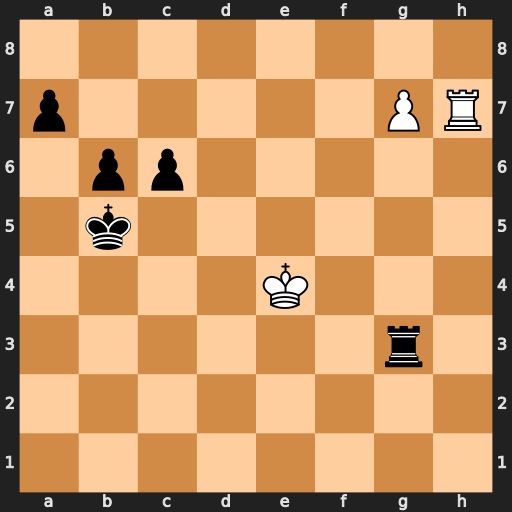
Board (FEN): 8/p5PR/1pp5/1k6/4K3/6r1/8/8
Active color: w
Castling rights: -
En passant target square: -
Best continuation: Kf4 Rg6 Rh5+ Kc4 Rg5 Rxg7 Rxg7